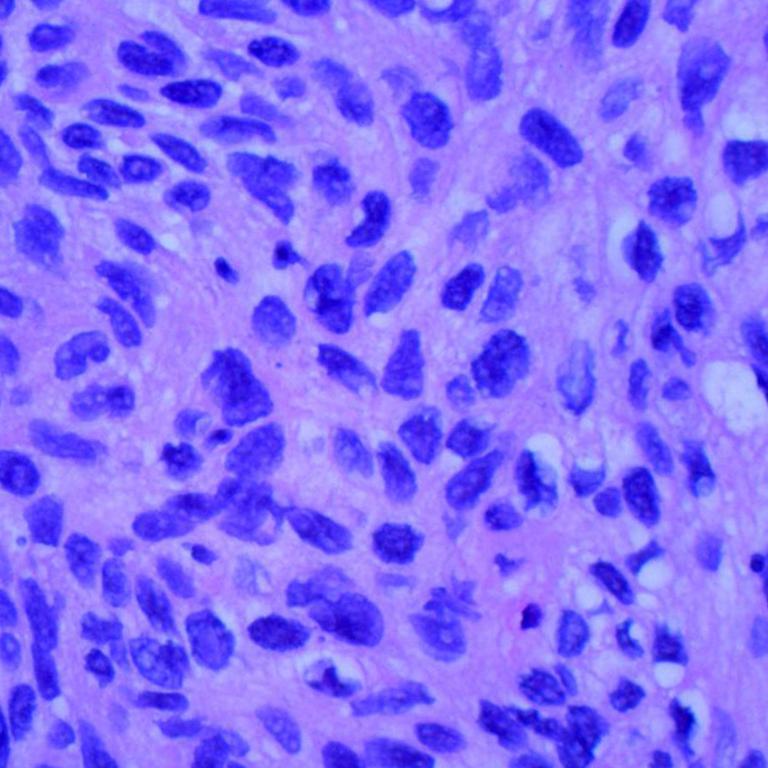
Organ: lung
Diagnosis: squamous carcinomas